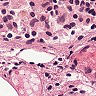
Metastatic tissue present: no